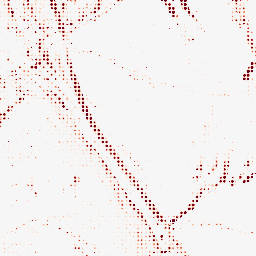
Category: morphological
Decomposition family: morphological_rect
Decomposition parameters: operation: opening
width: 10
height: 3
Upsampling method: sinc_blackman
Upsampling parameters: scale: 8
kernel_size: 4
Upsampling scale: 8